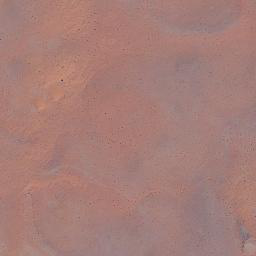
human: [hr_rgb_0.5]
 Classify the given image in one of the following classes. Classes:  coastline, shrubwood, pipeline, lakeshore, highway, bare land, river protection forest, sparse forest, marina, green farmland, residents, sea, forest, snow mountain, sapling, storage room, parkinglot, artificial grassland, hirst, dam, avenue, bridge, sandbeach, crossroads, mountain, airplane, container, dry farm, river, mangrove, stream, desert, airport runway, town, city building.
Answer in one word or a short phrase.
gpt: desert